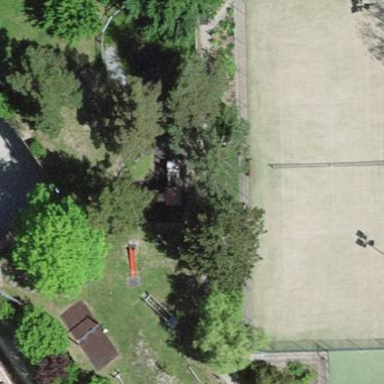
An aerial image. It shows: Tennis pitch with clay surface for leisure sports.